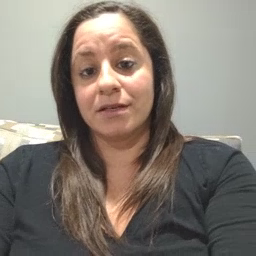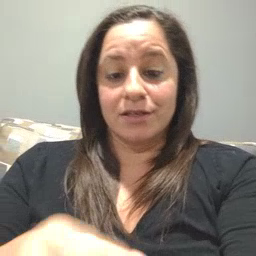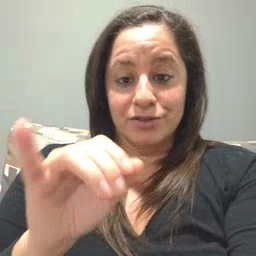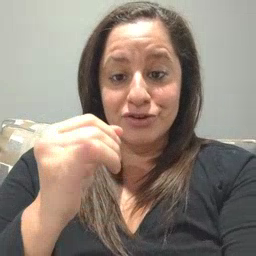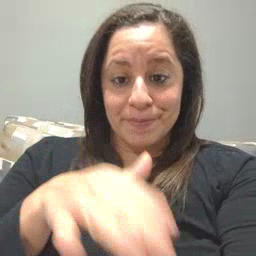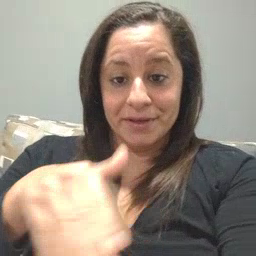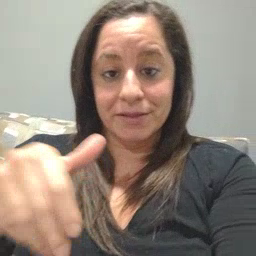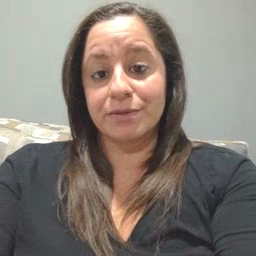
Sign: jeans